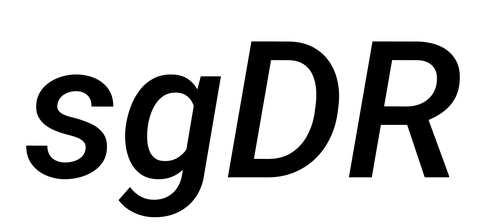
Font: Roboto-Italic_Medium_Italic